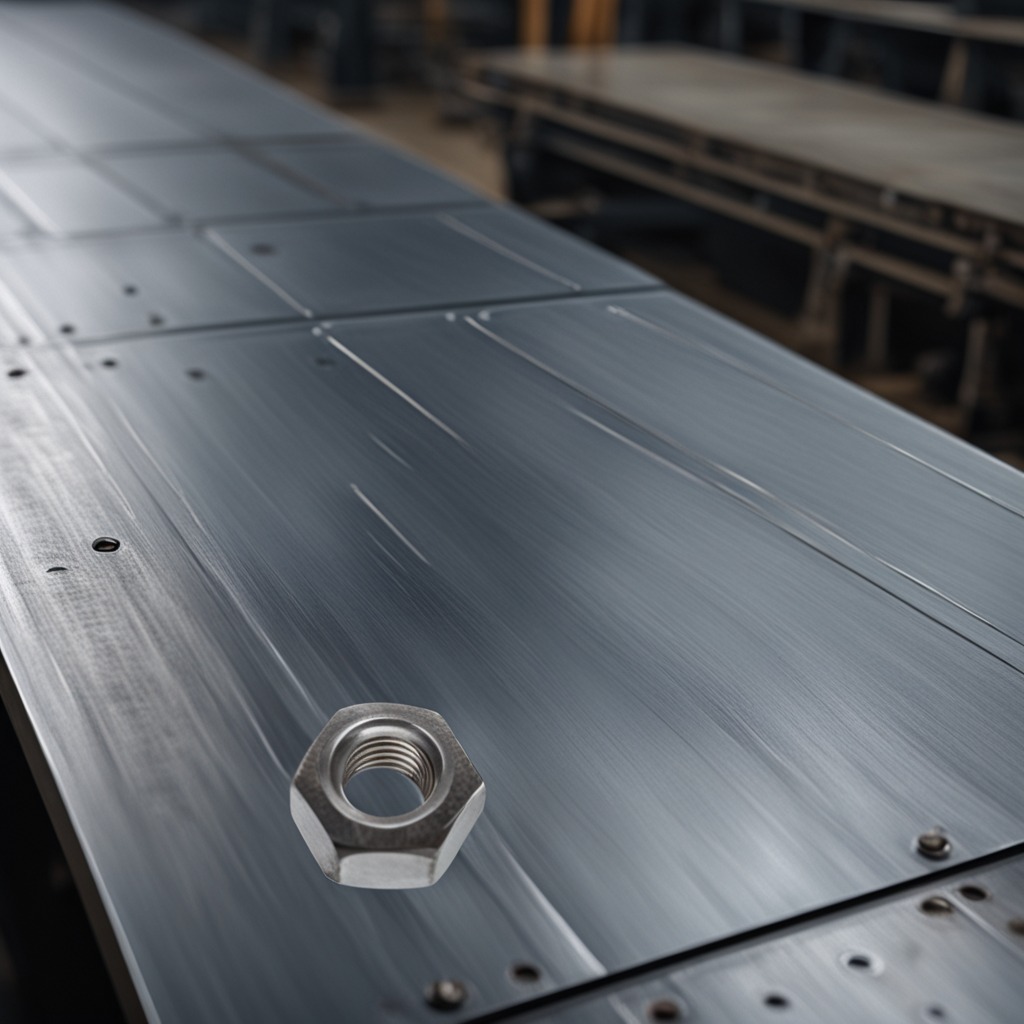
A metal nut is lying on the cold steel table in a mining workshop.